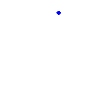
Particle: proton